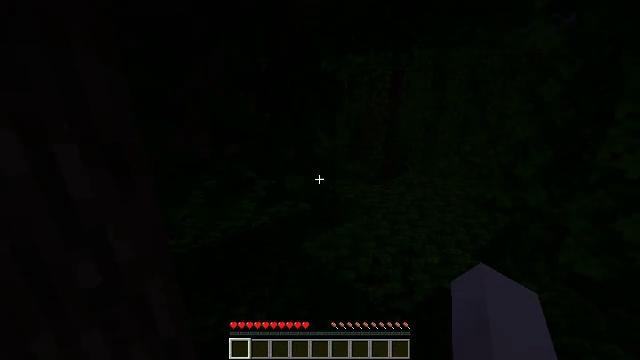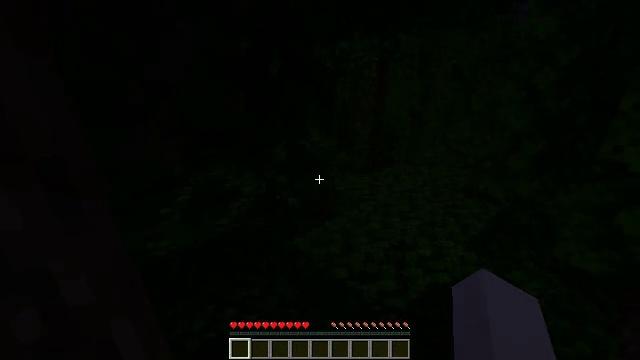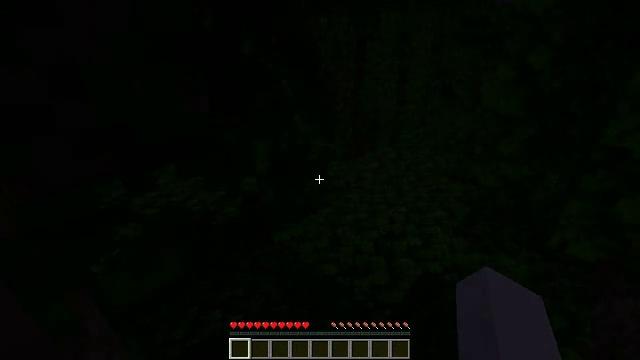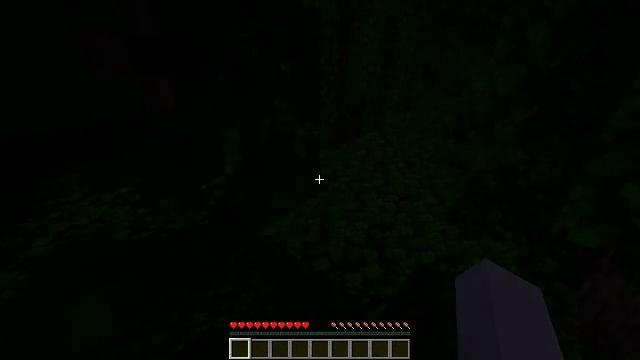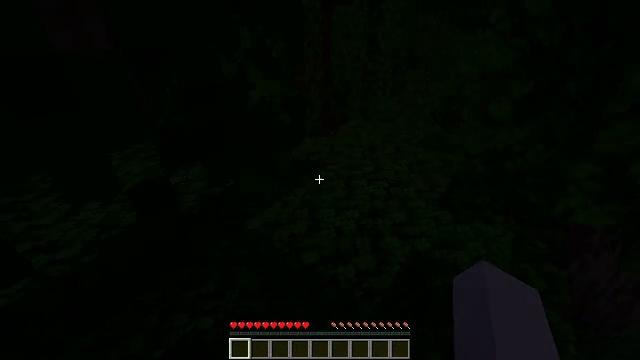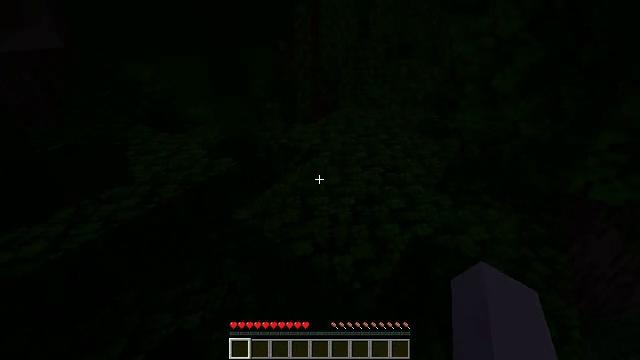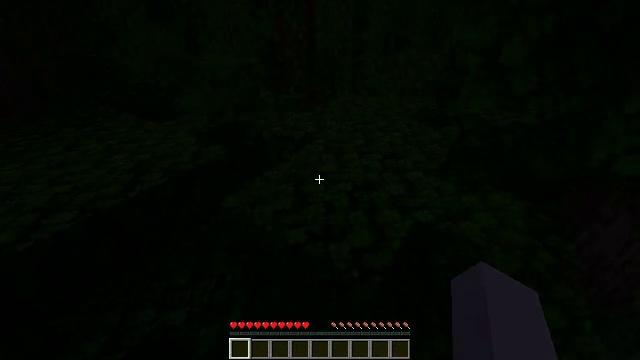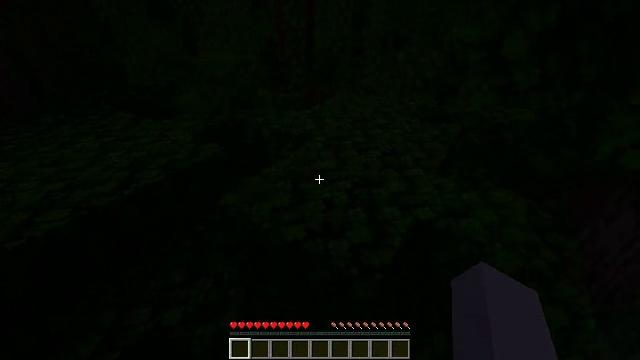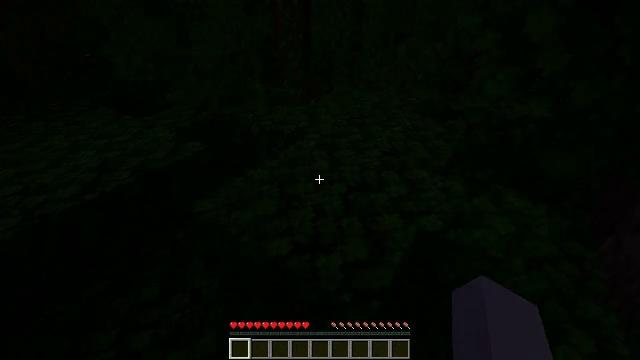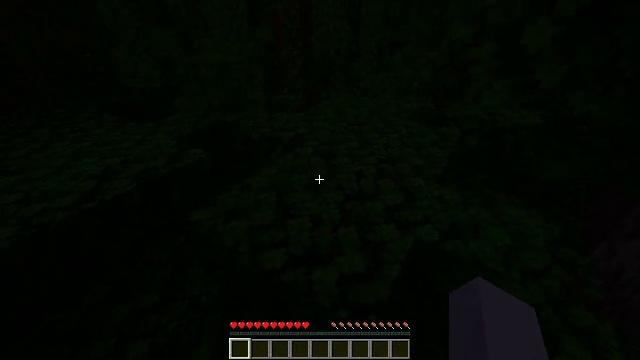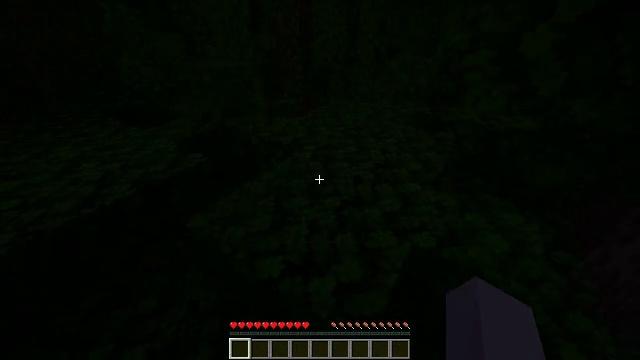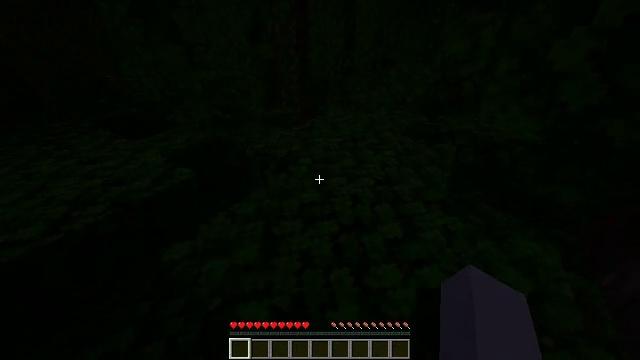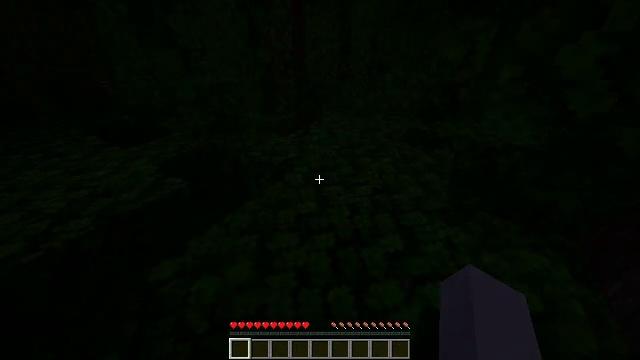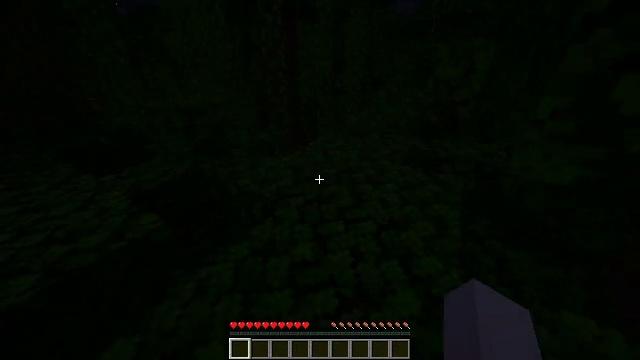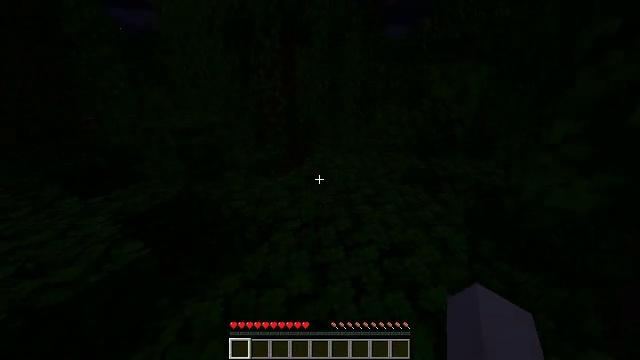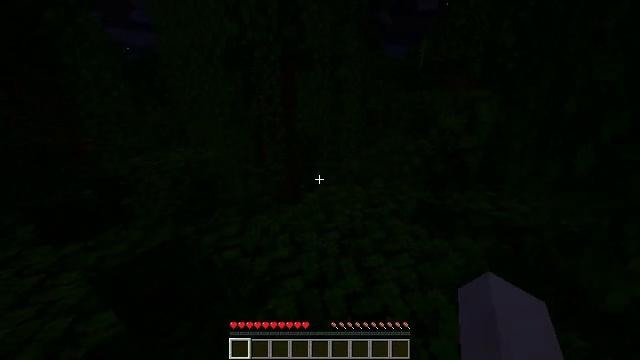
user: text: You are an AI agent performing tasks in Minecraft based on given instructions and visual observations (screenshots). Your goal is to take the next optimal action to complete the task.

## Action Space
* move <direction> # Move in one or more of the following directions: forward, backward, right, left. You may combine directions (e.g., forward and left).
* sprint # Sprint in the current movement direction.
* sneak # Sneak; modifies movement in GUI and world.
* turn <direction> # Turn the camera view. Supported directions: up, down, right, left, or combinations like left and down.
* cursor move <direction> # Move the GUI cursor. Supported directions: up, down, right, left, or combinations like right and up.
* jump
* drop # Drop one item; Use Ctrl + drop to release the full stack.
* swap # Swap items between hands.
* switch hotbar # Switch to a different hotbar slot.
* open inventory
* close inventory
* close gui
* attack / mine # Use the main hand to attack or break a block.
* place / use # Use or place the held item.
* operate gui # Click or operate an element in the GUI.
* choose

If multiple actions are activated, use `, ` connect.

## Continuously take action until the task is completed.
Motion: motion action
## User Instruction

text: Break the bamboo stalk.
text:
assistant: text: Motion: move forward, turn right and down
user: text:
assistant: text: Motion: move forward, turn right and down
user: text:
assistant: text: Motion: move forward, turn right and down
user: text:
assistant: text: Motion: move forward, turn right and down
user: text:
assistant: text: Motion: move forward, turn right and down
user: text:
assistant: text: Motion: move forward
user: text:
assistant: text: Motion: move forward
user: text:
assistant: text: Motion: move forward, sprint
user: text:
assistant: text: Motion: move forward, sprint
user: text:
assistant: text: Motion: move forward, sprint
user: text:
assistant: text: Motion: move forward, sprint
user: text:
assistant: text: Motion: move forward, sprint, turn up
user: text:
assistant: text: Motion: move forward, turn right and up
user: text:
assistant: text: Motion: move forward, turn up
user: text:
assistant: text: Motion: move forward, turn up, jump
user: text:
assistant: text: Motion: move forward, turn up, jump
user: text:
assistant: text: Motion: move forward, turn up, jump
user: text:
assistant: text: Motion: move forward, jump
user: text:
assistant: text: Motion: move forward, jump
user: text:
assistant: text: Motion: move forward, jump
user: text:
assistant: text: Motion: move forward, jump
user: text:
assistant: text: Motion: move forward, jump
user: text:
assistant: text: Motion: move forward
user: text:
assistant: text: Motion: move forward
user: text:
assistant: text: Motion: move forward
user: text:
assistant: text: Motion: move forward
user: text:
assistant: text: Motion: turn right
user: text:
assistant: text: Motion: turn right
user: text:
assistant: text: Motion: turn right
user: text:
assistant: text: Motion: turn right